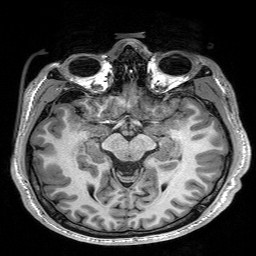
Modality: T1w
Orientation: coronal
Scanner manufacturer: siemens
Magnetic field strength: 3 T
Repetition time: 2.3 s
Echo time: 0.00197 s